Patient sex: F
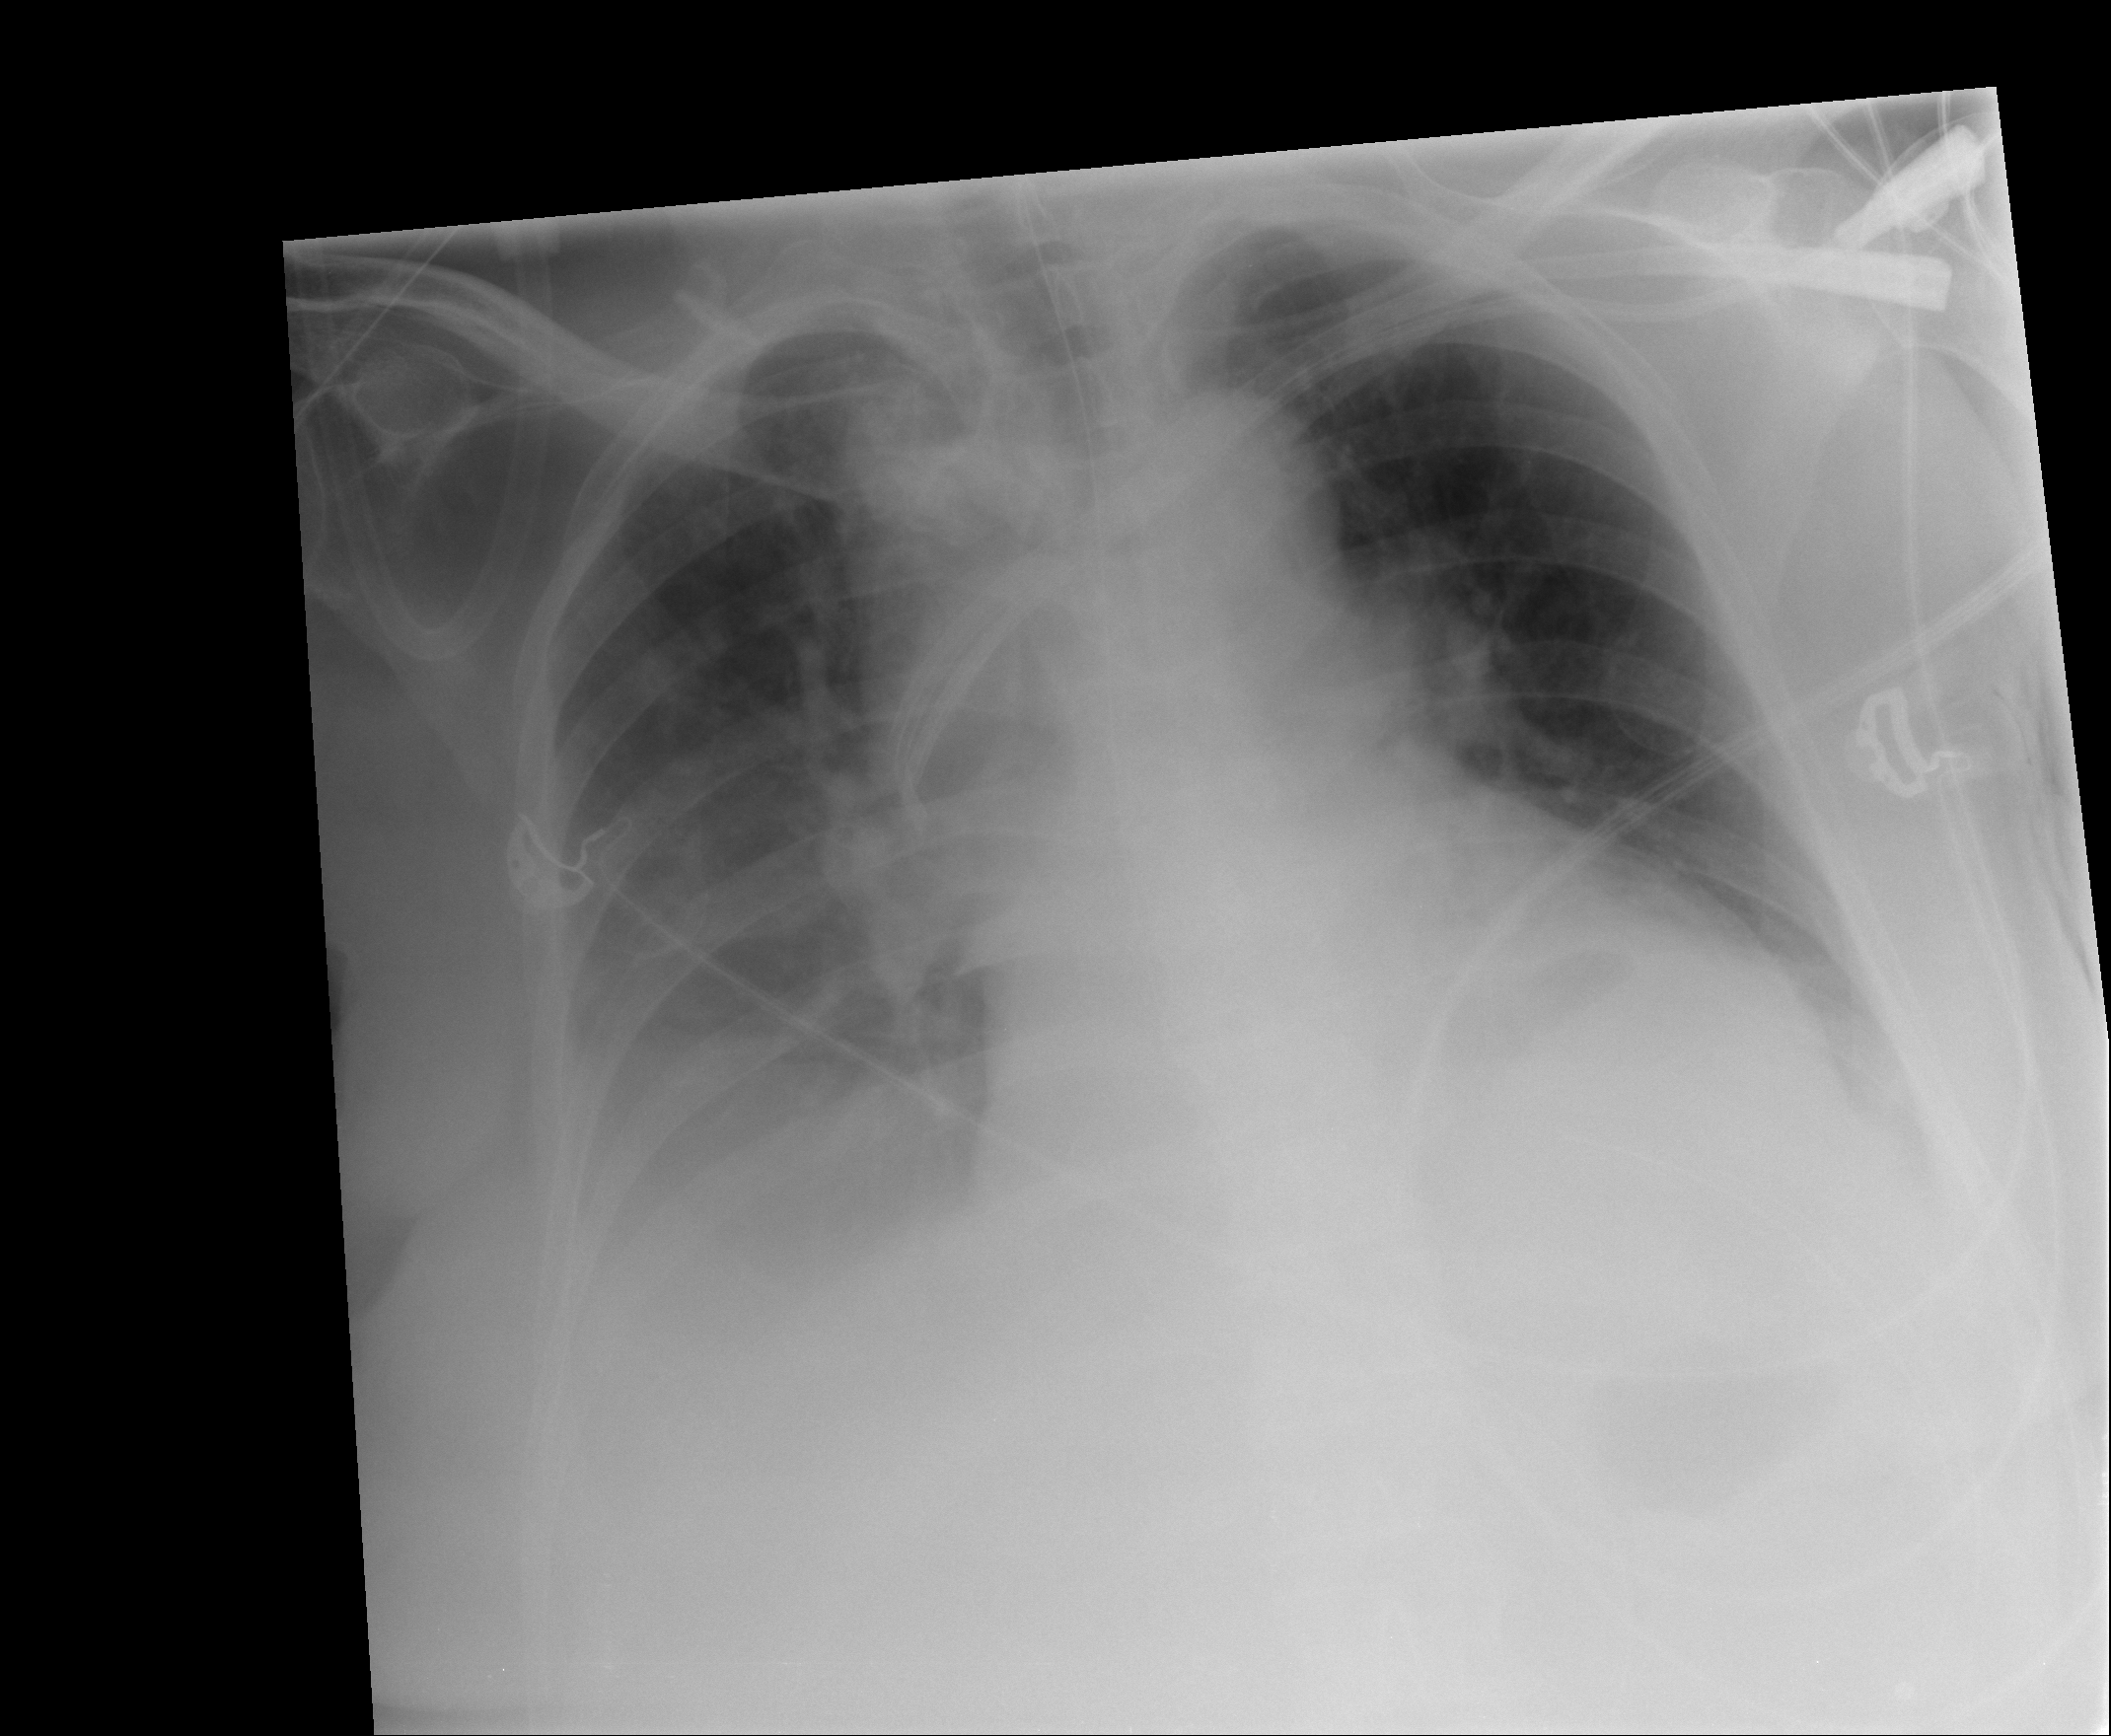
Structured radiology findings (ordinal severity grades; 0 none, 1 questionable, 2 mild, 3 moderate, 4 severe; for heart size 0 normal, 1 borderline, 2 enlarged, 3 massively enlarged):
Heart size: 2
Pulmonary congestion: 2
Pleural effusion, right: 2
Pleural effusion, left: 2
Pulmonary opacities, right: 0
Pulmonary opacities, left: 0
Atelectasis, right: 1
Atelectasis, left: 0